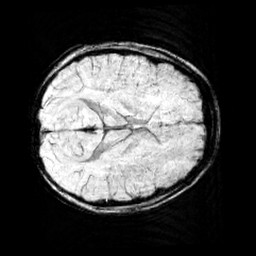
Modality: minIP
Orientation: axial
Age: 12
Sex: male
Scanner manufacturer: siemens
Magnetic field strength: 3 T
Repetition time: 0.027 s
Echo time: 0.02 s